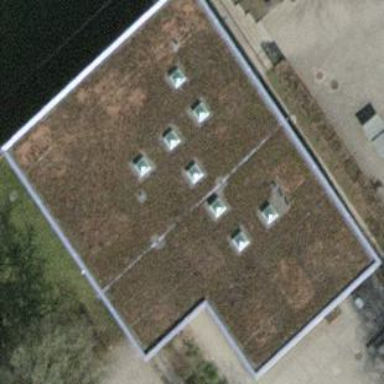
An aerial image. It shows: School building.